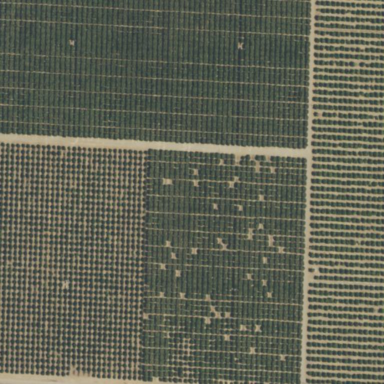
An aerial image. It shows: Orange orchard with rows of orange trees.